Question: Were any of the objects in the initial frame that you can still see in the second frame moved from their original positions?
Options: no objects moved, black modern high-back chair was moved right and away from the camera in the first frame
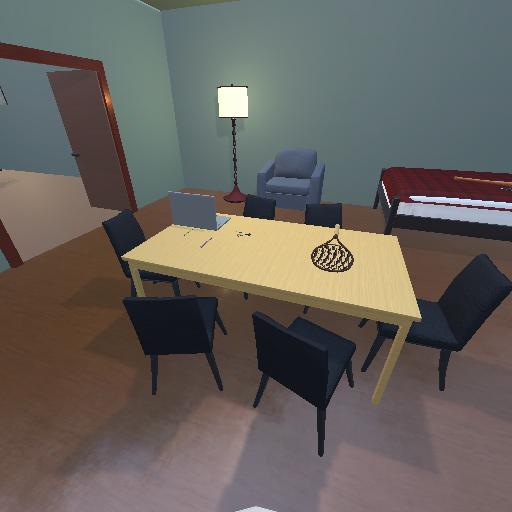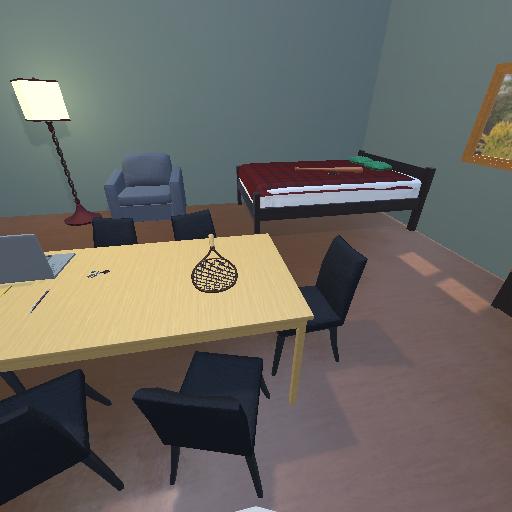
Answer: no objects moved